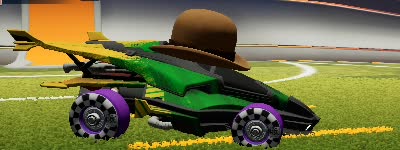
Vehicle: aftershock